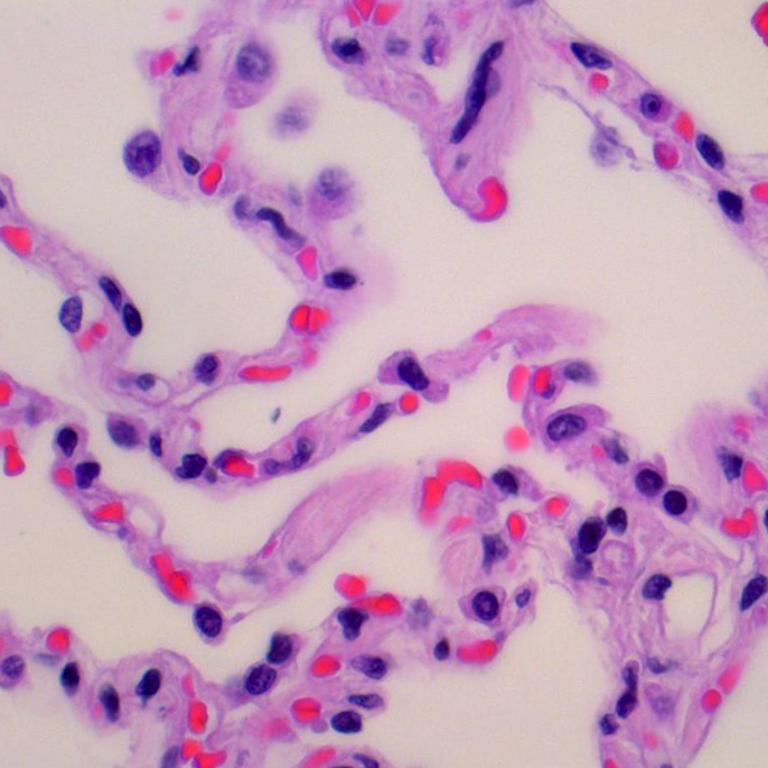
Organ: lung
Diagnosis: benign